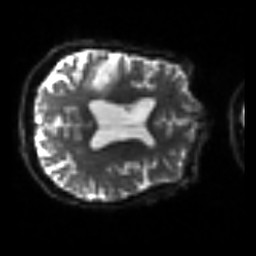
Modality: sbref
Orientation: axial
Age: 75
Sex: male
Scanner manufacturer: siemens
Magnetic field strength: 3 T
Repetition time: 3.2 s
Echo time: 0.081 s